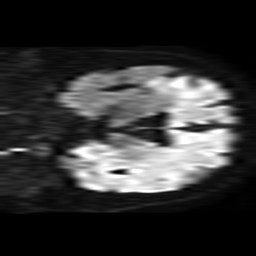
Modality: TRACE
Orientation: coronal
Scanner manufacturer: philips
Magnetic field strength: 1.5 T
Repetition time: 3.4 s
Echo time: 0.06922 s